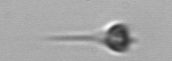
Label: Apedinella